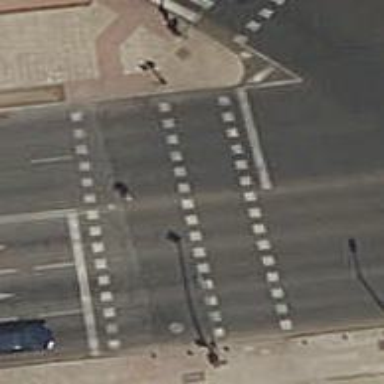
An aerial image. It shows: Crossing with zebra traffic signals.